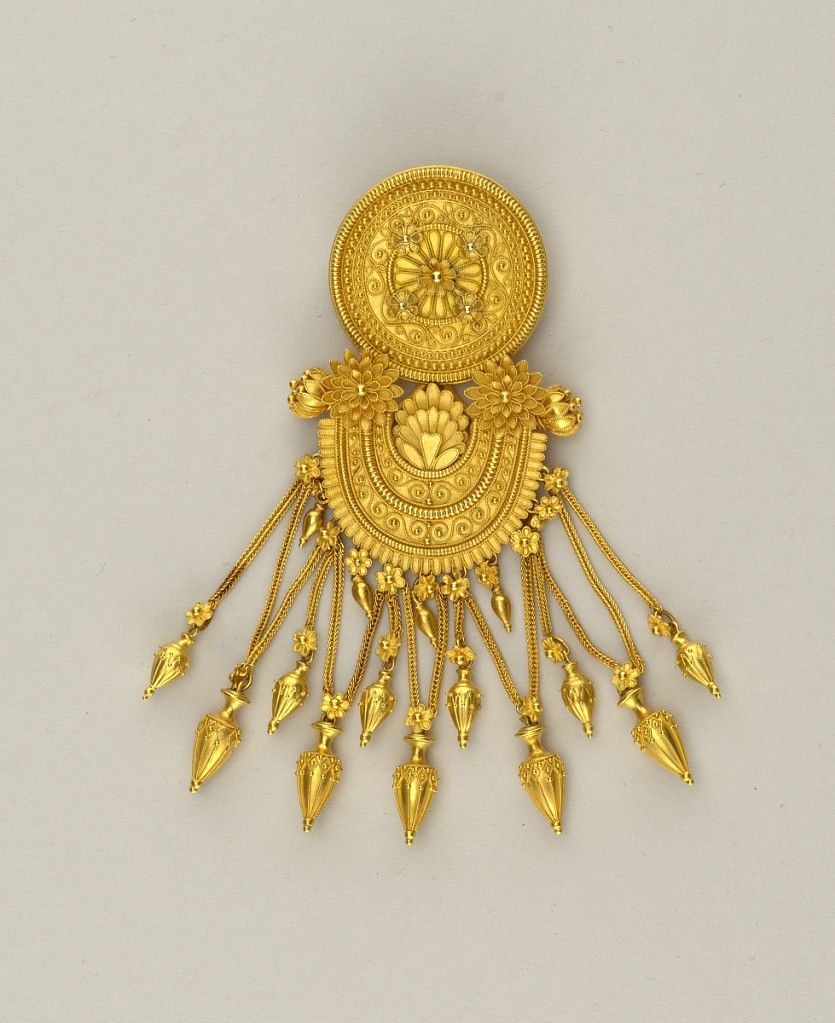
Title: Kul Oba Brooch
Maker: Fortunato Pio Castellani & Sons, Italy, founded 1815
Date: ca. 1875
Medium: gold
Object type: brooch
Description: Large gold pendant brooch with circular top, arched section below from which hang eleven vase-shaped pendants. Fine gold granulation work throughout.